Question: How do I create this lighting effect in HaxeFlixel or Unity ?

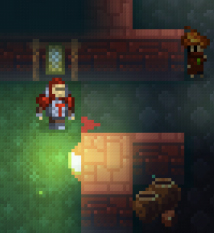
Answer: I will tell you how it was created in this specific case. This question is very broad and there are very many ways to create lighting effects in both Unity and HaxeFlixel.
The image is of the game Beneath the City by Deepnight, accessible on his <URL>.
This game truly does have gorgous visuals, but the lighting goes beyond the initial blurred lights. Particles float around in the game that really add to the lightings aesthetic.
This is all how he does it though. How you do it is up to you. For HaxeFlixel, I would first consider alternatives such as <URL>. Searching 'Unity 2D lighting' brings up plenty of options.
You've got plenty of options on how to approach the issue. I didn't answer this with a direct tutorial because the question isn't at the code level.